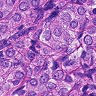
Metastatic tissue present: yes